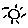
Label: sun